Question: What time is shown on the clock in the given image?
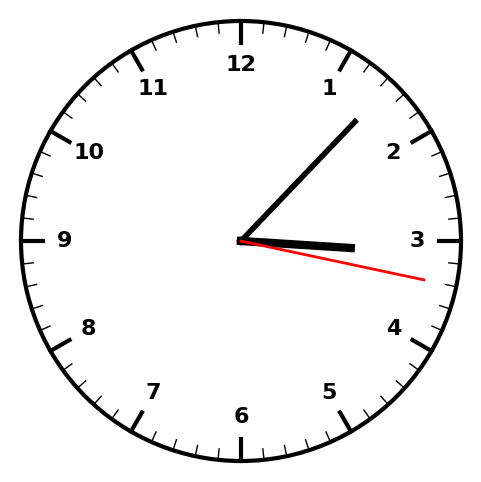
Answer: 03:07:17